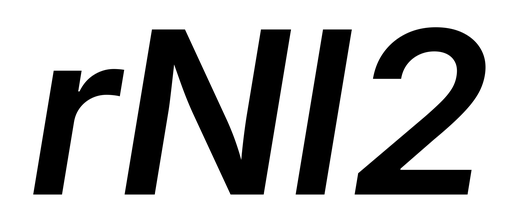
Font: Inter-Italic_SemiBold_Italic